Question: I have a UIView that contains a multiline UILabel and a UIImageView. The imageView is a square that is a specific height and width and is centered vertically in the cell, while the label is constrained to the top of the view. Here's a little illustration:

I want to be able to make the parent view expandable based on either the UILabel or the UIImageView, based on which one has the bigger height. How would I go about doing this (in Storyboard)?
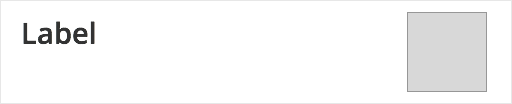
Answer: You would set a bottom and top constraint for both the label and image view at a high priority. Set the constant equal to the amount of padding you'd want.
Then, on the parent view, you'll want to add a height constraint with a lower priority than the top/bottom constraints of the label and image.
That way, you guarantee padding between the label/image and their superview, which will force the superview to expand its height since its priority is lower than that of the padding.